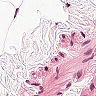
Metastatic tissue present: no